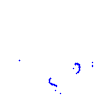
Particle: kaon